Interaction volume radius: 10 \u00c5
Interaction volume height: 15 \u00c5
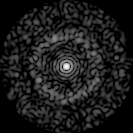
Disorder parameter: 0.8224